Aerial crown-view tile of a tropical tree (Barro Colorado Island, Panama), acquired 20250915:
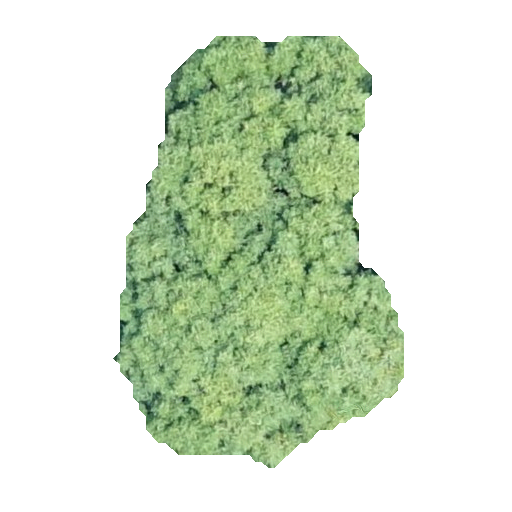
Species: Tachigali panamensis
GBIF accepted scientific name: Tachigali panamensis
Crown area: 132.037 m²